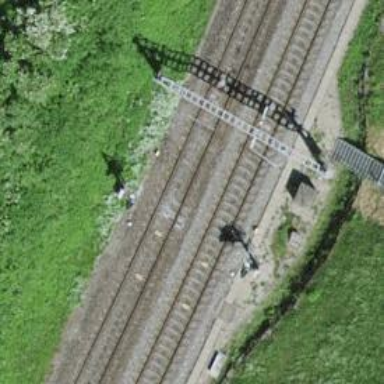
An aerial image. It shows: Railway signal.